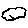
Label: cloud